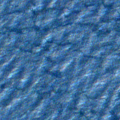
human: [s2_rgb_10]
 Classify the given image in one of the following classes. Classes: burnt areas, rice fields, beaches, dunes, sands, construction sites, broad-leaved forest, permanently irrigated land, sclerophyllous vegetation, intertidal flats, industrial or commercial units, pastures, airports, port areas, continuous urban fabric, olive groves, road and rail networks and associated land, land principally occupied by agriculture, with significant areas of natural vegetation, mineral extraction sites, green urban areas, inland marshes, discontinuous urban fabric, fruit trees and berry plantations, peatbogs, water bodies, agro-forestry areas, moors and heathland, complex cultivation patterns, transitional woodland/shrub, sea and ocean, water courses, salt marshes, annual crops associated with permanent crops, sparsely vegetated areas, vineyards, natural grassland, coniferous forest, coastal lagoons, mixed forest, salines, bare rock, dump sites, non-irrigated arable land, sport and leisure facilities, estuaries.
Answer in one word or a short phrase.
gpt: sea and ocean